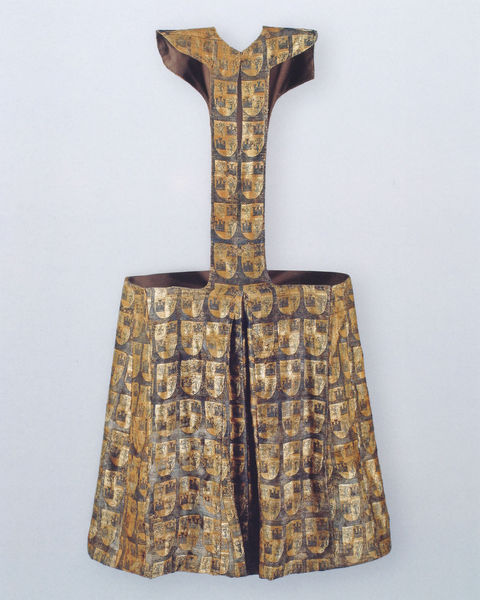
Titel: Pellote von Fernando de la Cerda
Institution: Burgos, Kloster von Santa María la Real de Huelgas
Schlagwörter: gelb, braun, rock, stoff, schürze, wappen